Question: The result come like this start with XML, Can I remove the XML part using code, thanks for helping it is been 4 weeks now I couldn't find a similar case online

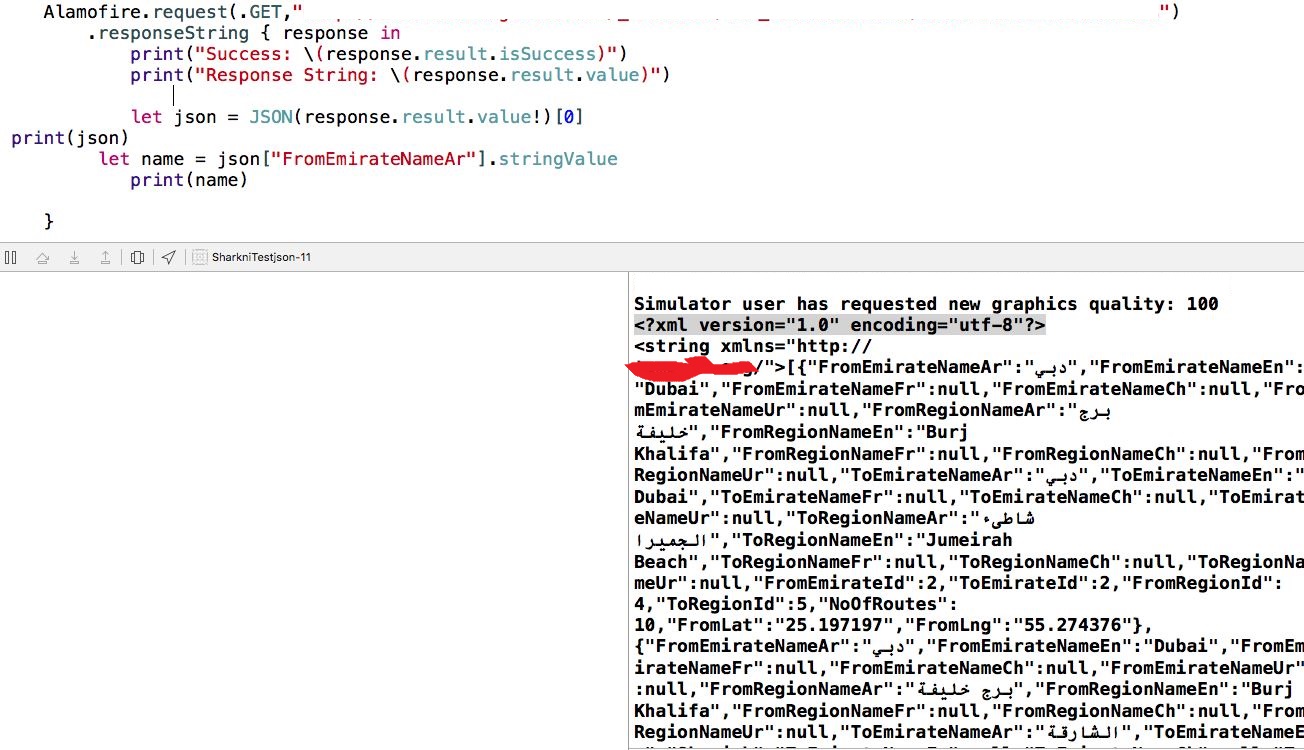
Answer: try this XML/HTML parser: <URL>
'''
import Fuzi
Alamofire.request(.GET, url)
.responseString { response in
do {
let doc = try XMLDocument(string: response.result.value)
if let root = doc.root {
// this should be the content within the <string></string> element
print(root.stringValue)
}
} catch let error {
print(error)
}
}
'''